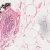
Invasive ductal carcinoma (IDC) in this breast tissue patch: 0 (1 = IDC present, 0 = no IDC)